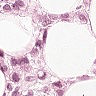
Metastatic tissue present: yes